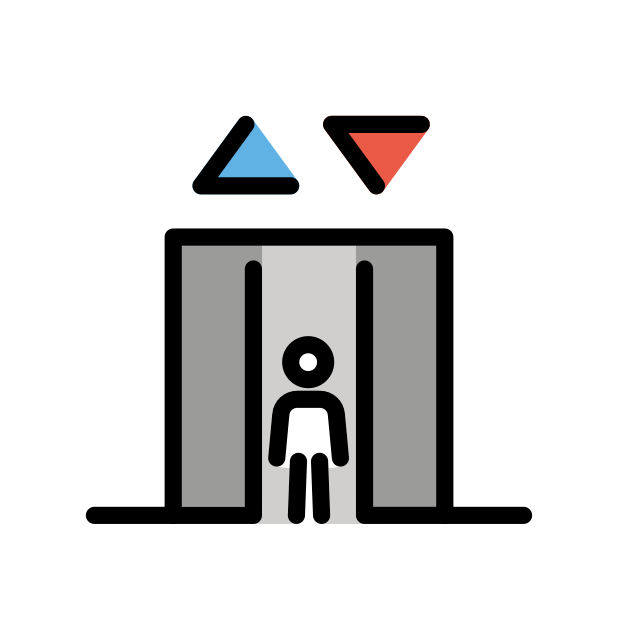
Emoji: 🛗
Name: elevator
Unicode: 0x1f6d7